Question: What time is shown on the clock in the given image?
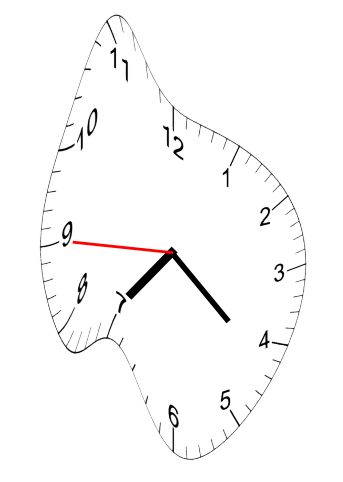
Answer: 07:21:45